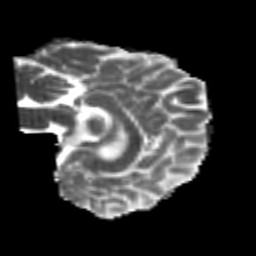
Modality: MD
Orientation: sagittal
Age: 22
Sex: female
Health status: healthy
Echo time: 0.074 s